Field crop: tomato
Growth stage: 2
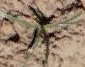
Species: cyperus